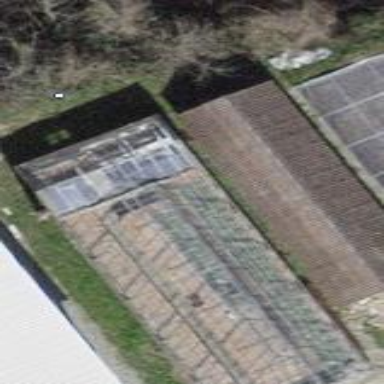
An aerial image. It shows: Greenhouse.